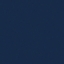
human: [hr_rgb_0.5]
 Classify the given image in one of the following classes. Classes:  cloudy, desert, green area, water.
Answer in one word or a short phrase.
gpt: water